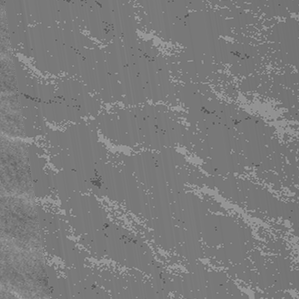
Label: frost